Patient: sex F, age 69
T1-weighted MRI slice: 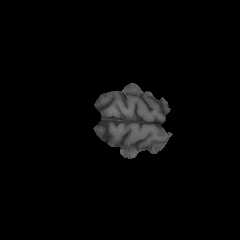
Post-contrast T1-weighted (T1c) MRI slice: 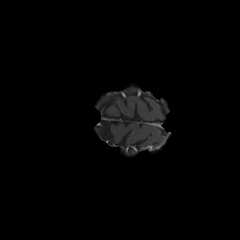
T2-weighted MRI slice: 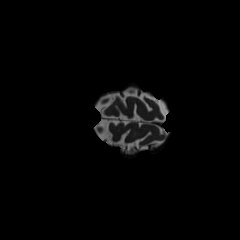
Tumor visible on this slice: no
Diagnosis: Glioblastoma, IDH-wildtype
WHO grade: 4